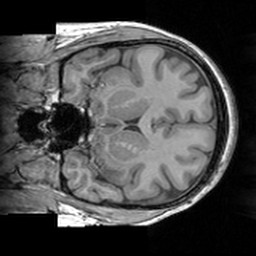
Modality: T1w
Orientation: coronal
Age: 19
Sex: female
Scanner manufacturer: siemens
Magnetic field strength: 3 T
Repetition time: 1.63 s
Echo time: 0.00311 s